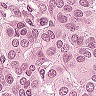
Metastatic tissue present: yes